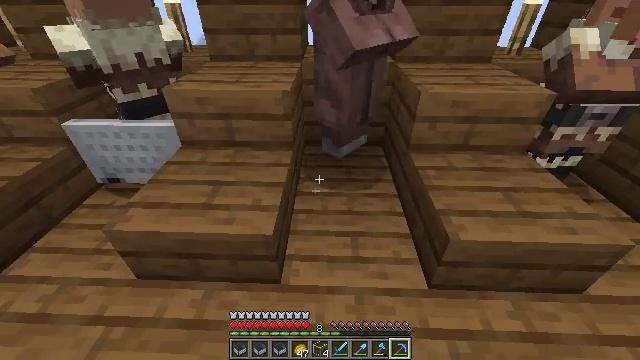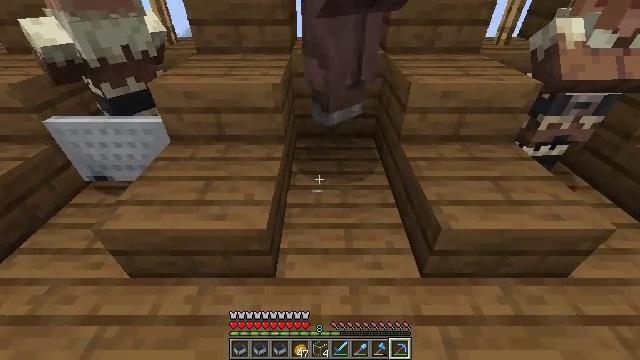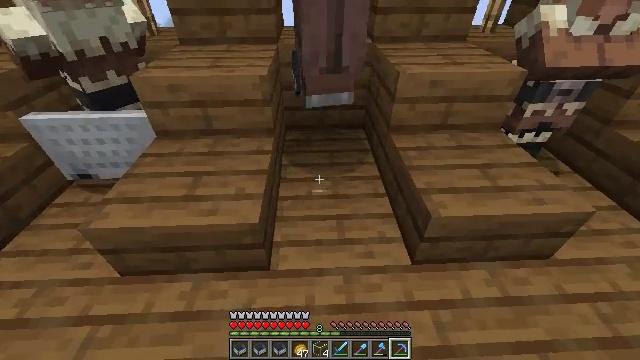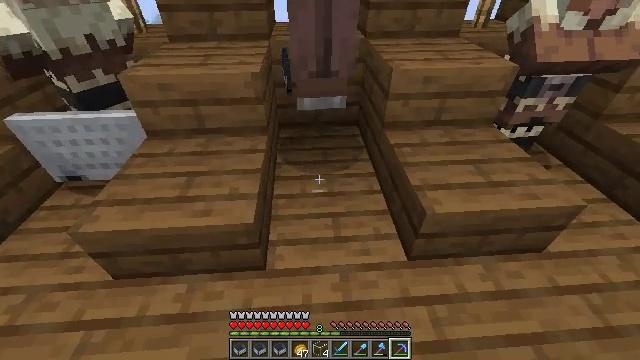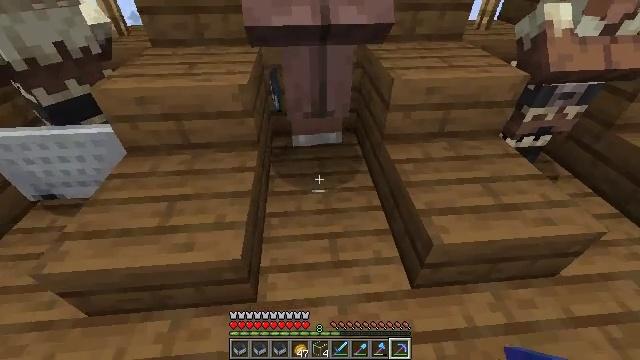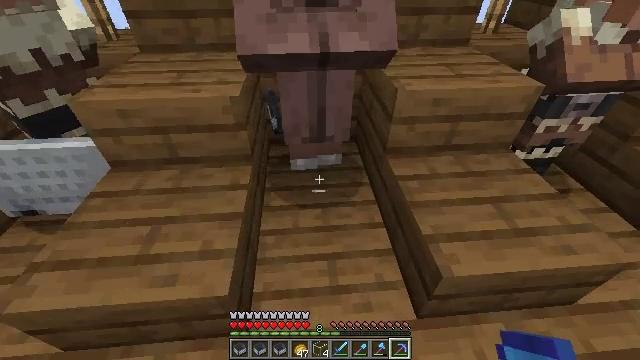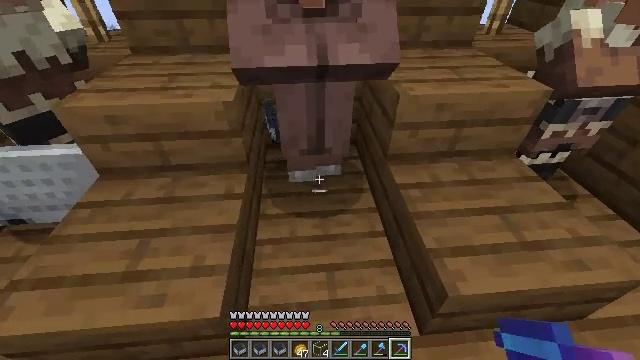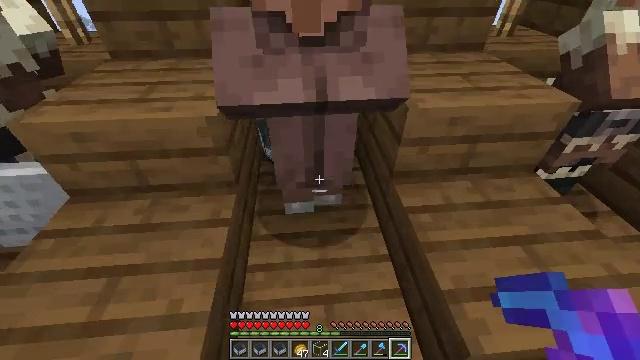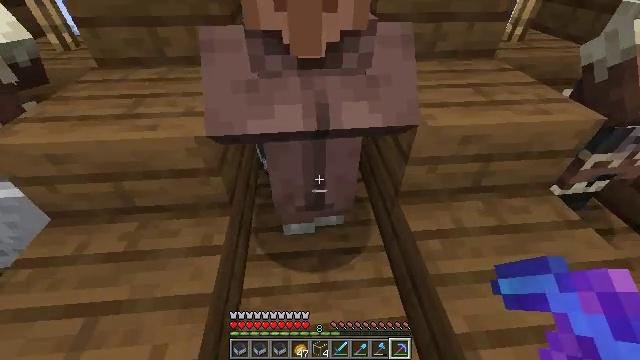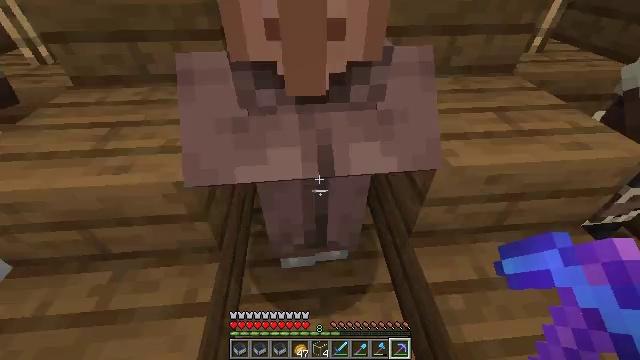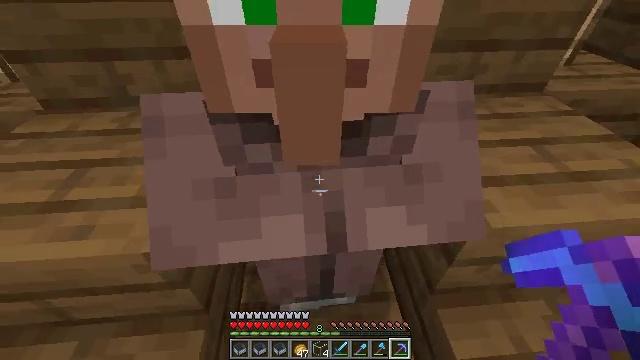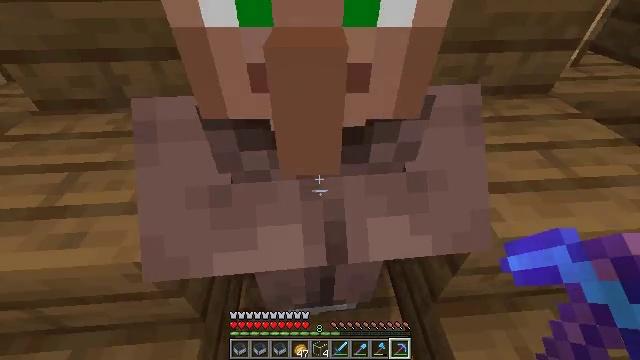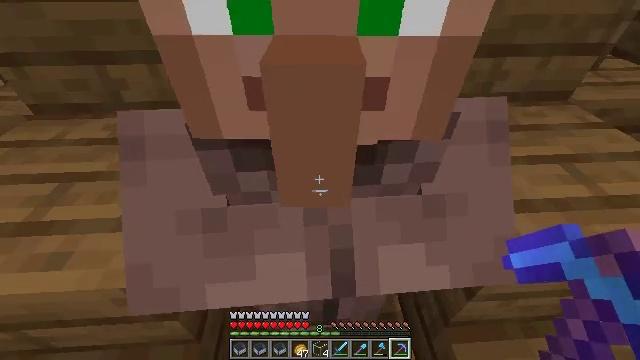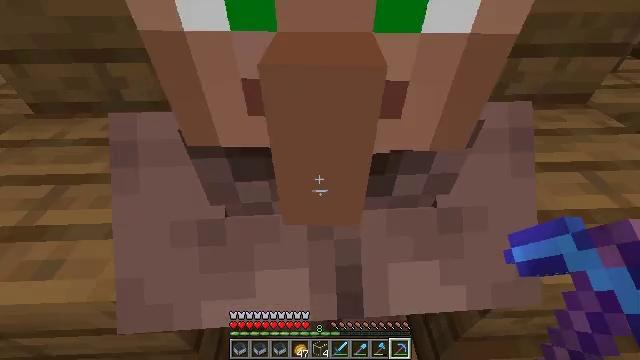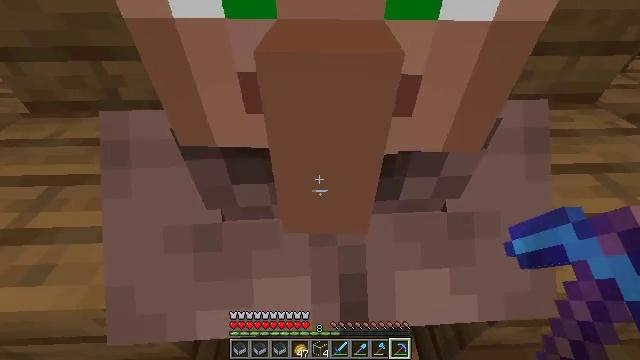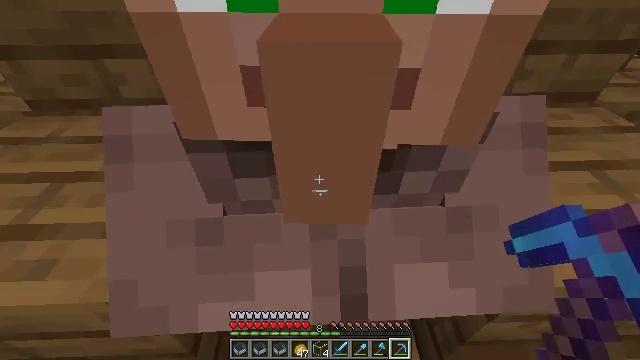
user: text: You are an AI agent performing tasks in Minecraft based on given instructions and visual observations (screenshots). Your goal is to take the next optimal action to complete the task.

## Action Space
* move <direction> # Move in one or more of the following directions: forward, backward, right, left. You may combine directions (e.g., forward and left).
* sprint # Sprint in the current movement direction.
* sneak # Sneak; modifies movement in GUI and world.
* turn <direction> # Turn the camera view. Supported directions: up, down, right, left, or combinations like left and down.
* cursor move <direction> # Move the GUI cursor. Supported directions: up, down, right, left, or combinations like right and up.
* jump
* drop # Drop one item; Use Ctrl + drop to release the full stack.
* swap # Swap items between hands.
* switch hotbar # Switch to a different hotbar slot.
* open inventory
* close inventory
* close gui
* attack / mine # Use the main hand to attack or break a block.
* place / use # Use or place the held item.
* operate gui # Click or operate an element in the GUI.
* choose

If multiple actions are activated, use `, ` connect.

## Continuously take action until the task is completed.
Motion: motion action
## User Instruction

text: Drop a spruce sign.
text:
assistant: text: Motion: turn right and down
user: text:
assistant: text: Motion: turn right and down
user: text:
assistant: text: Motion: move forward, turn right
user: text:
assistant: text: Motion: move forward
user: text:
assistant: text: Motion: move forward
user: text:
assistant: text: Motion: move forward
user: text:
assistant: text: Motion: move forward
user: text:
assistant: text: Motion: move forward
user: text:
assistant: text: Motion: move forward
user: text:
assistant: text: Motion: move forward
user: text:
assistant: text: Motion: no_op
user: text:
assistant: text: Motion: turn left
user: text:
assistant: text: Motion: turn left
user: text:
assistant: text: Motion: no_op
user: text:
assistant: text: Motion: no_op
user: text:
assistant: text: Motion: no_op
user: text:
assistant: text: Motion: move back
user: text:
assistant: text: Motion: move back
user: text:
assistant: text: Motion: move back
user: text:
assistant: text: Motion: move back
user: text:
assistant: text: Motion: move back
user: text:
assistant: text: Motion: no_op
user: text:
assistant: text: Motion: no_op
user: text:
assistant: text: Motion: no_op
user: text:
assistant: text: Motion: no_op
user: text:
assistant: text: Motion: no_op
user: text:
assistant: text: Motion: move left
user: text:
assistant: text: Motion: move left
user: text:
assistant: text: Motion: move left
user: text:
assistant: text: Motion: move left